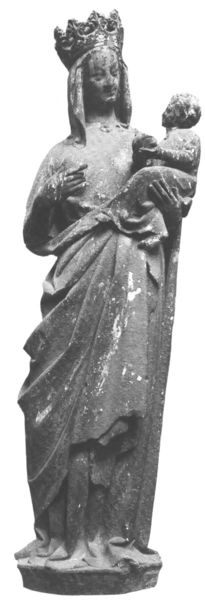
Titel: Statue am Trumeau des Portals des südlichen Querhausarmes, sog. Vierge Dorée (Goldene Muttergottes)
Standort: Amiens, Kathedrale (EU - F)
Schlagwörter: hand, schatten, umhang, brust, finger, frau, grau, kleid, arm, falten, gesicht, sockel, stein, kirche, figur, gewand, kind, mutter, gotik, krone, skulptur, lächeln, baby, sitzt, knabe, kugel, flecken, christus, jesus, mittelalter, heilige, maria, madonna, staue, skultpur, jesuskind, maria mit kind, mutter kind, mariakönigin